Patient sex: F
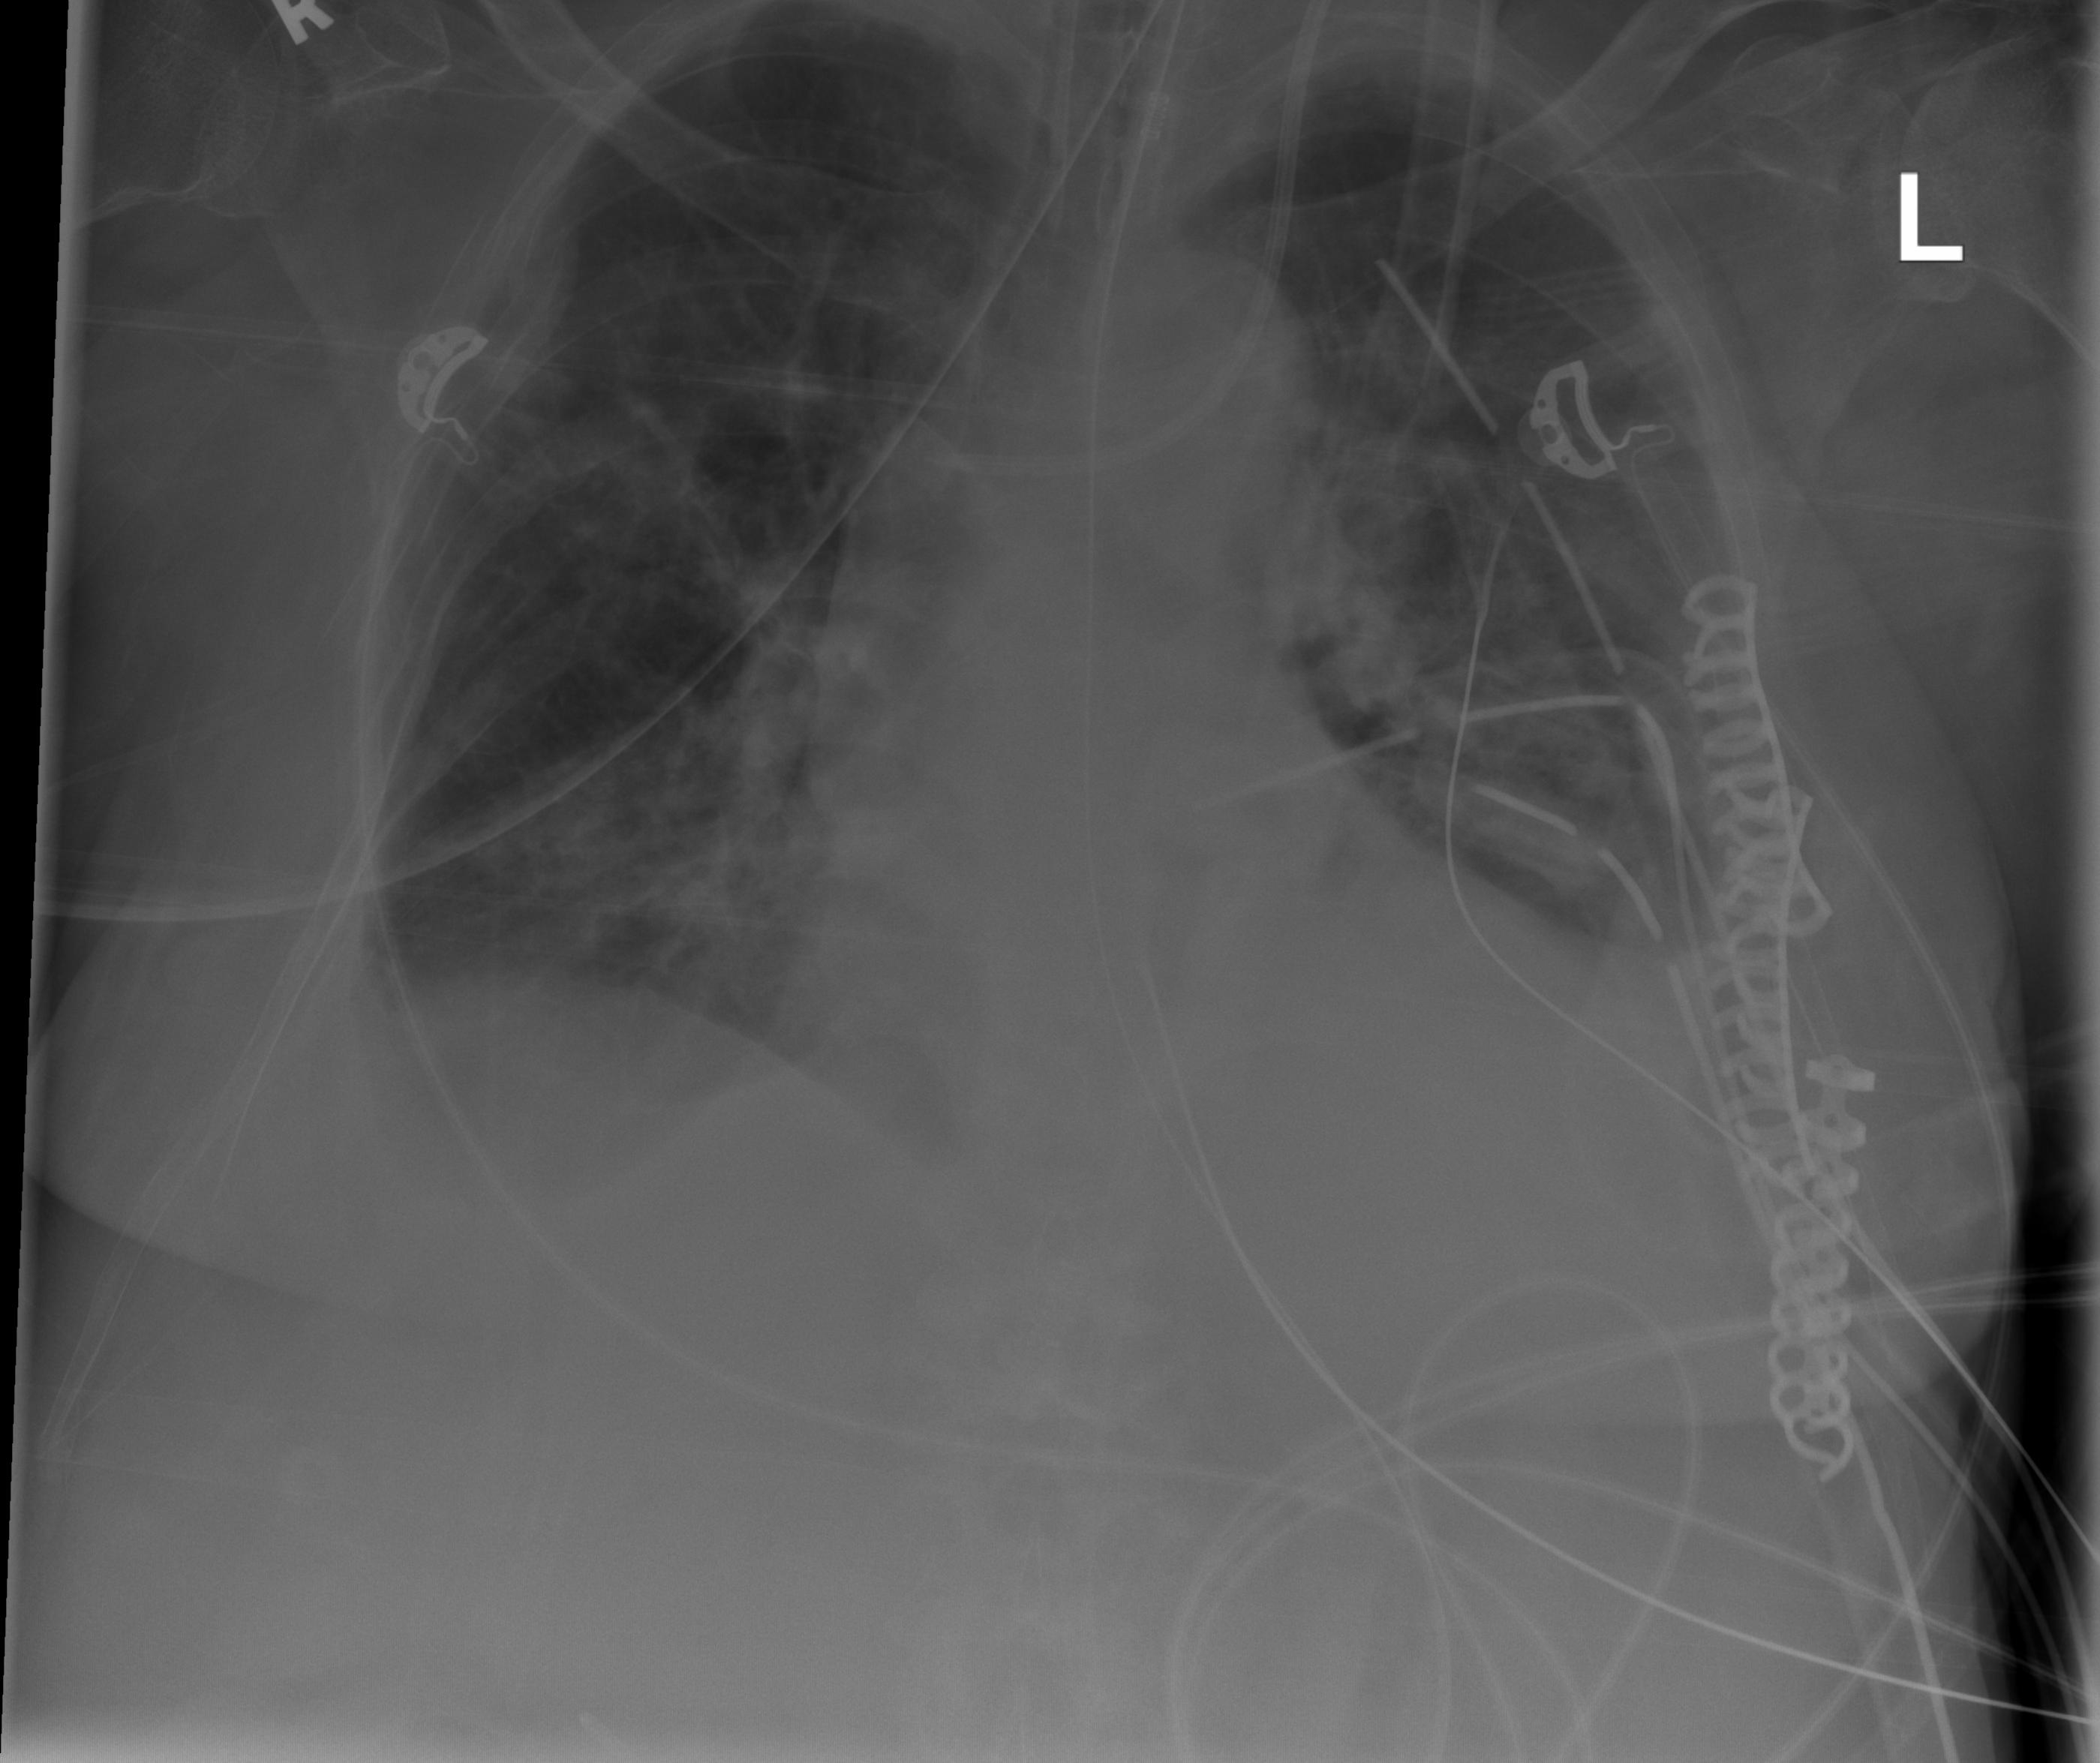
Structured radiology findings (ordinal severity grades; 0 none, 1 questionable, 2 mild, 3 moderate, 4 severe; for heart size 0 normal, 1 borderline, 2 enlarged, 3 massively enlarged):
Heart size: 1
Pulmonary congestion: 1
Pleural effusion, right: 2
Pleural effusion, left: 2
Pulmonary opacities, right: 1
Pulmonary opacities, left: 2
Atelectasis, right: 2
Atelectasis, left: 3